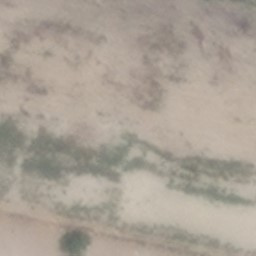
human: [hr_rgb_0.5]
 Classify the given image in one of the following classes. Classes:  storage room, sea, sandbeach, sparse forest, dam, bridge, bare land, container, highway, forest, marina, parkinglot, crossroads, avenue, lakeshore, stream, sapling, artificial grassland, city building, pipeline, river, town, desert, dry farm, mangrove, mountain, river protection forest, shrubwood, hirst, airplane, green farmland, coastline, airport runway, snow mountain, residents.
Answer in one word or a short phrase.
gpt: sandbeach